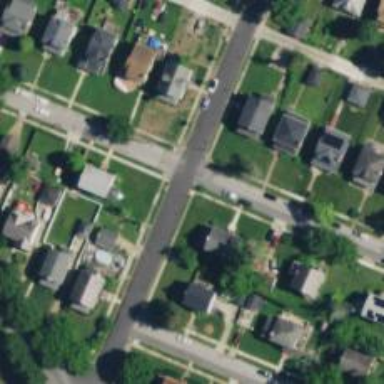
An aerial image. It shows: Neighborhood.